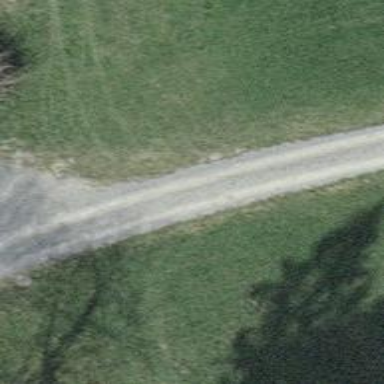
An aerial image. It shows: Track with grade 3 surface.